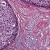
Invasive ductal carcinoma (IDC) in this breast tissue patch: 0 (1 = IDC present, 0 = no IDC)